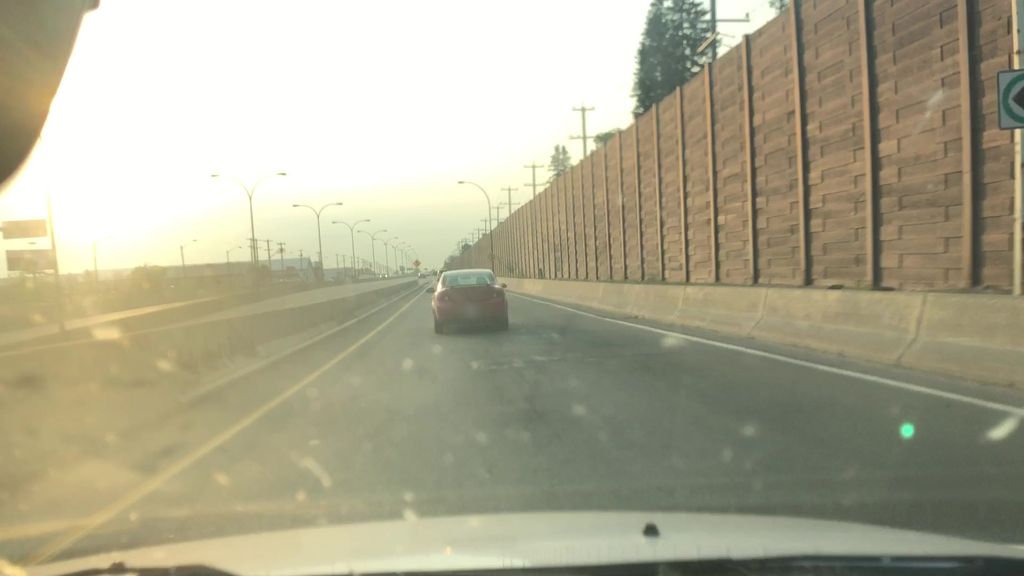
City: edmonton